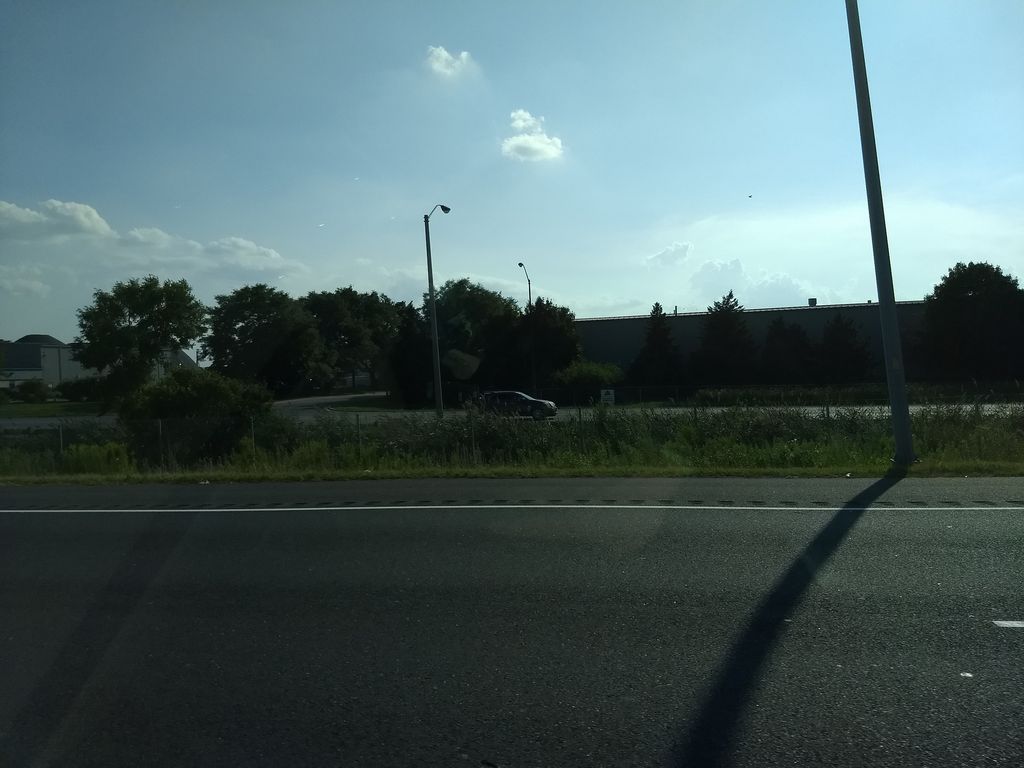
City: hamilton